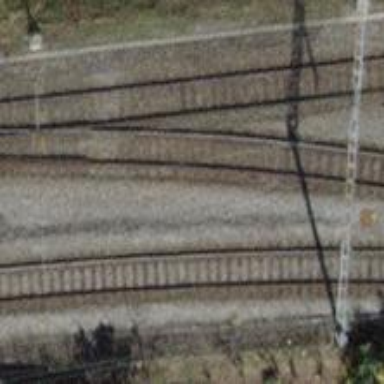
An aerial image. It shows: Single railway track with electrified contact line.